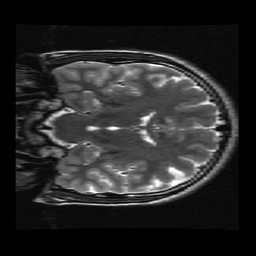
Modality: T2w
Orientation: coronal
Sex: male
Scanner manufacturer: ge
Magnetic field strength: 3 T
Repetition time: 5 s
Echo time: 0.1017 s